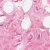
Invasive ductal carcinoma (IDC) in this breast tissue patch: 0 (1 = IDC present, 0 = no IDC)